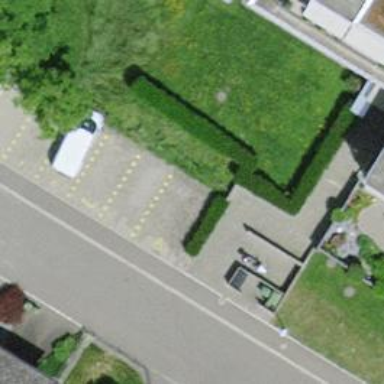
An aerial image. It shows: Hedge acting as barrier.